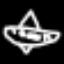
Label: airplane